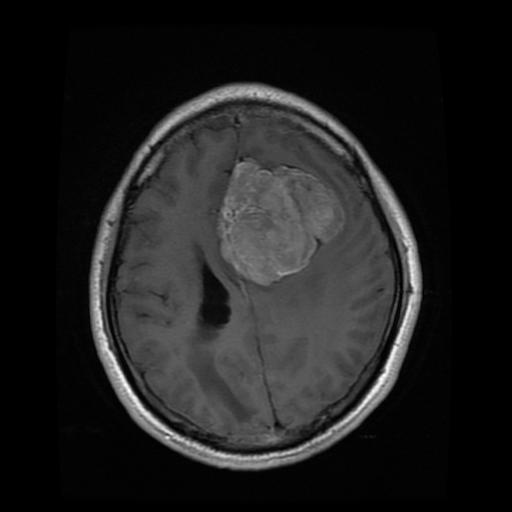
Label: meningioma